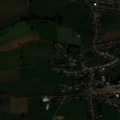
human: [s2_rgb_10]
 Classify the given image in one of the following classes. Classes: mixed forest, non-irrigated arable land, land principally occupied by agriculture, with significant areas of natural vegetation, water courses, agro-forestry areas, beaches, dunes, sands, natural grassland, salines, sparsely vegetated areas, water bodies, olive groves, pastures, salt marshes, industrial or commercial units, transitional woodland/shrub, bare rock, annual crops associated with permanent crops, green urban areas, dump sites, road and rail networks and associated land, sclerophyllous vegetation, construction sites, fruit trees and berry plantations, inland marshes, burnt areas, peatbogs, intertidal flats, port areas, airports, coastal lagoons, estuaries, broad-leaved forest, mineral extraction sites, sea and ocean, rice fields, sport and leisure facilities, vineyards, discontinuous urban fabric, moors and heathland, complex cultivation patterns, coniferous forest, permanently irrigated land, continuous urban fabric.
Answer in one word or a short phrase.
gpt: discontinuous urban fabric, non-irrigated arable land, pastures, land principally occupied by agriculture, with significant areas of natural vegetation